Question: Disclaimer: Yes, this is a homework and I am thinking about it for a couple of days but couldn't find a way to go.
So there are n straight lines (y= ax + b) and I want to find upper envelopes of them (bold part in the picture). It has to be in O(nlogn).
What I understand is, I need to find a way to ignore some of the lines, because if I search all of the lines it won't be O(nlogn).
I am thinking about a divide & conquer approach so that I can divide the list into two and recursively continue until the solution. But then I don't know how to get rid of some of the lines. Clearly, I don't need to consider some of the bottom lines in the picture because it's impossible for them to contribute to the solution.. But nothing came to my mind. Any hints are appreciated.

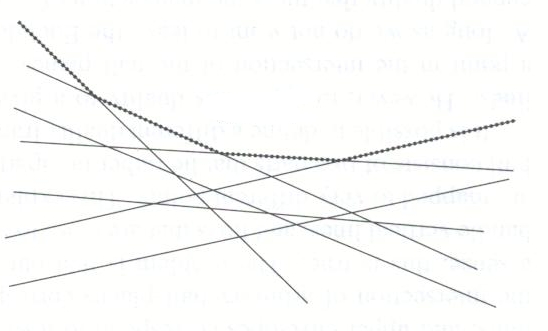
Answer: First we construct two different binary search trees for the lines, one with the lines sorted according to their 'a' and the other according to their 'b'.
Now we start considering the lines 'lmin', 'lmax', that are the lines with the smallest and the biggest 'a'; they will contribute for sure with the points given from the intersections with the second smallest and the second biggest lines and we add to those 2 points to the upper envelope.
Now we consider the intersection '(xi,yi)' between 'lmin' and 'lmax' and we ideally draw the vertical 'x = xi' line. We have now to identify the lines which intersect 'x = xi' in a coordinate 'y0 s.t. y0 <= yi' and remove all this lines from both the trees.
How can we identify these lines? We find all the lines with a 'b s.t. lmin <= b <= lmax', using the second tree.
At the end we'll also remove 'lmin' and 'lmax' from the trees.
Now we'll recurse on the new trees obtained.